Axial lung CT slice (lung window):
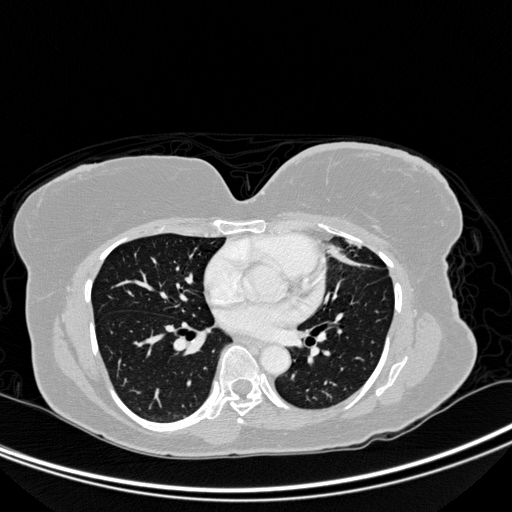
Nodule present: no